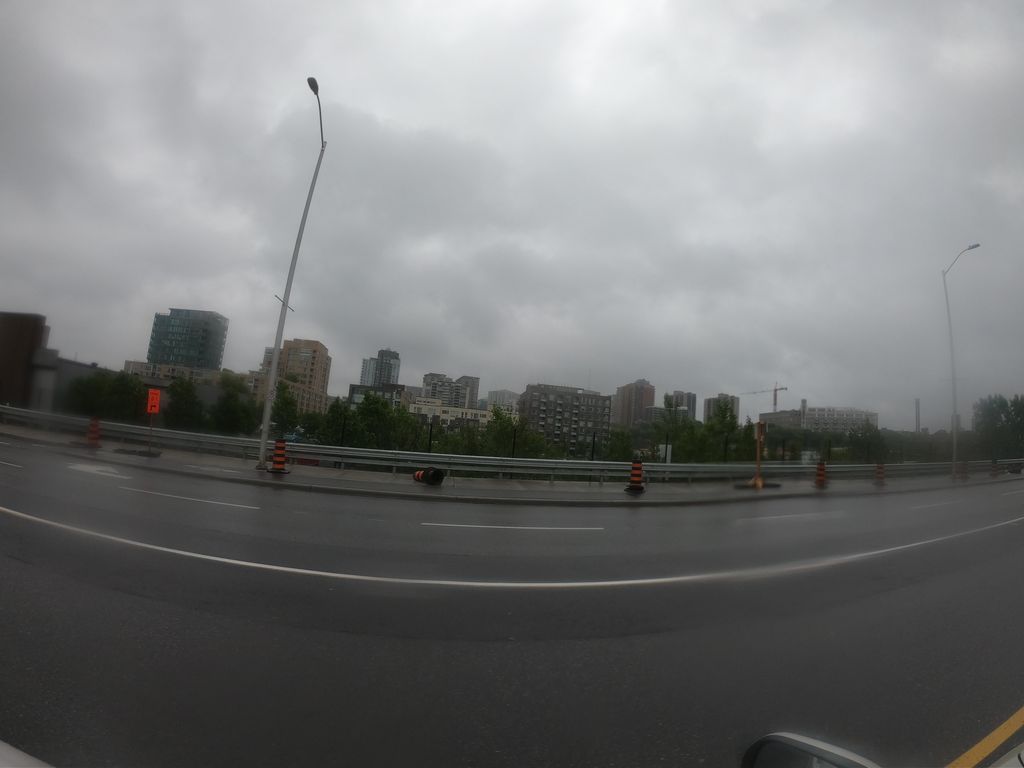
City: ottawa-gatineau